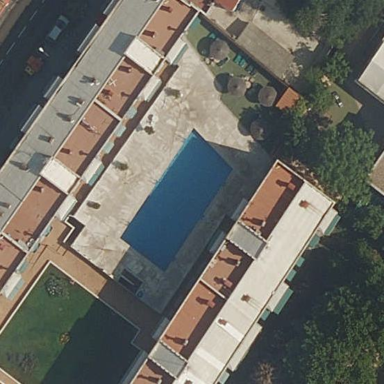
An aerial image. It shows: Swimming pool within leisure land area designed for swimming activities.